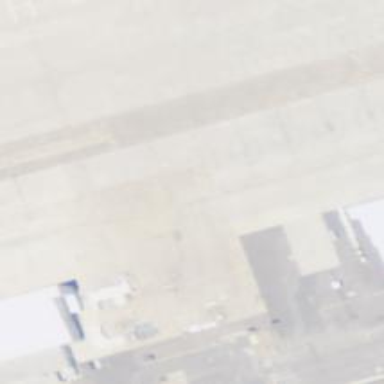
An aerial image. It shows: Image of taxiway at airport.